Field crop: tomato
Growth stage: 2
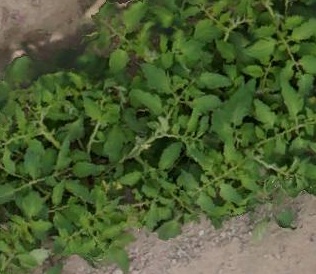
Species: tomato